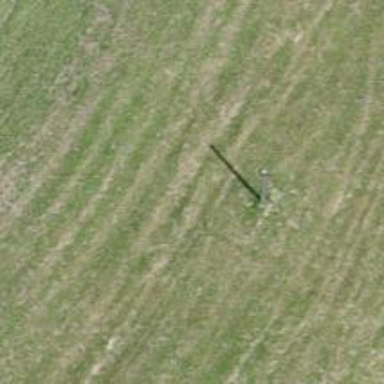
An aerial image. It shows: Minor power line.